Question: I need to create a chart using Google Chart with xAxis that represents the datetime and the yAxis that represents the temperature from my sensor.
I am combining it with Java
Here is my code:
'''
<script type="text/javascript">
google.load("visualization", "1", {packages:["corechart"]});
google.setOnLoadCallback(drawChart);
function drawChart() {
var data = new google.visualization.DataTable();
data.addColumn('datetime', 'Date');
data.addColumn('number', 'Temperature');
<%
for ( MyDateTimeFormat key : hm.keySet() ) {
out.print("data.addRow([new Date("+key.year+","+key.month+","+key.day+","+key.hour+","+key.minute+","+key.second+"), "+hm.get(key)+"]);");
}%>
var options = {
title: '<% out.print(((ConfigItemTemperatureSensor)item).getId()+" P"+((ConfigItemTemperatureSensor)item).getPort()+((ConfigItemTemperatureSensor)item).getPin()+" "+((ConfigItemTemperatureSensor)item).getName()); %>'
};
var chart = new google.visualization.LineChart(document.getElementById('chart_div'));
chart.draw(data, options);
}
</script>
'''
The values of MyDateTimeFormat looks like this:
'''
MyDateTimeFormat [year=2014, month=01, day=07, hour=17, minute=05, second=56]
MyDateTimeFormat [year=2014, month=01, day=07, hour=17, minute=06, second=01]
MyDateTimeFormat [year=2014, month=01, day=07, hour=17, minute=06, second=06]
MyDateTimeFormat [year=2014, month=01, day=07, hour=17, minute=06, second=11]
MyDateTimeFormat [year=2014, month=01, day=07, hour=17, minute=06, second=16]
MyDateTimeFormat [year=2014, month=01, day=07, hour=17, minute=06, second=21]
'''
And the result is completely wrong:

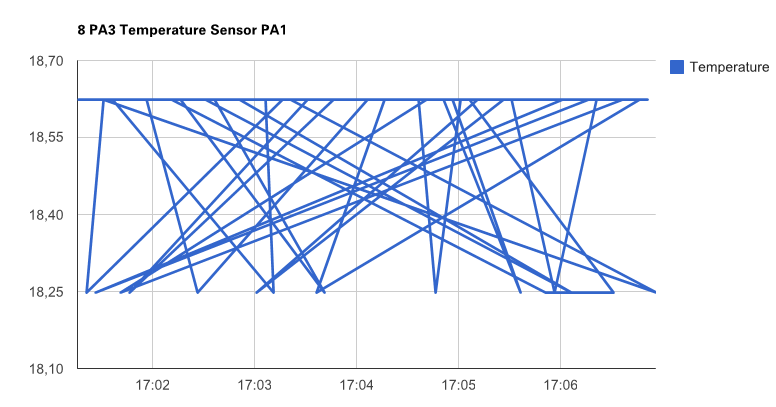
Answer: Looking at your loop that populates the chart data:
'''
for ( MyDateTimeFormat key : hm.keySet() ) {
out.print("data.addRow([new Date("+key.year+","+key.month+","+key.day+","+key.hour+","+key.minute+","+key.second+"), "+hm.get(key)+"]);");
}%>
'''
if the variable is a hashmap, then this will be unordered which might explain why the chart looks the way it does.
You could either change the chart to a scatter chart or sorting the keyset before populating the var